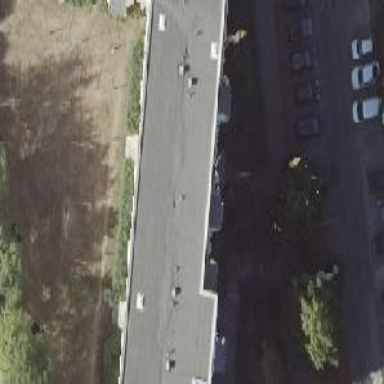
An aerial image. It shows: Flat-roofed apartment building with tar paper roofing.